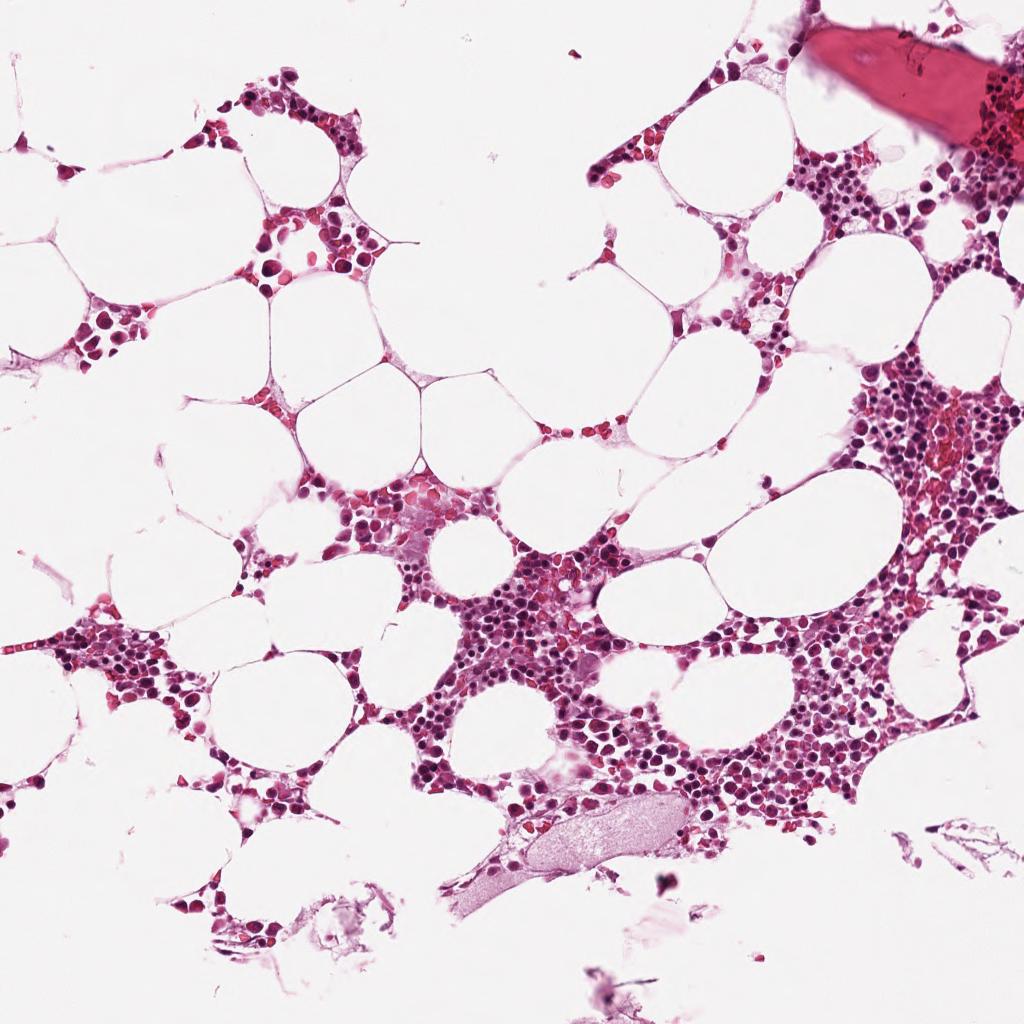
Label: Non-Tumor